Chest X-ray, PA view. Patient: 20 years old, sex M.
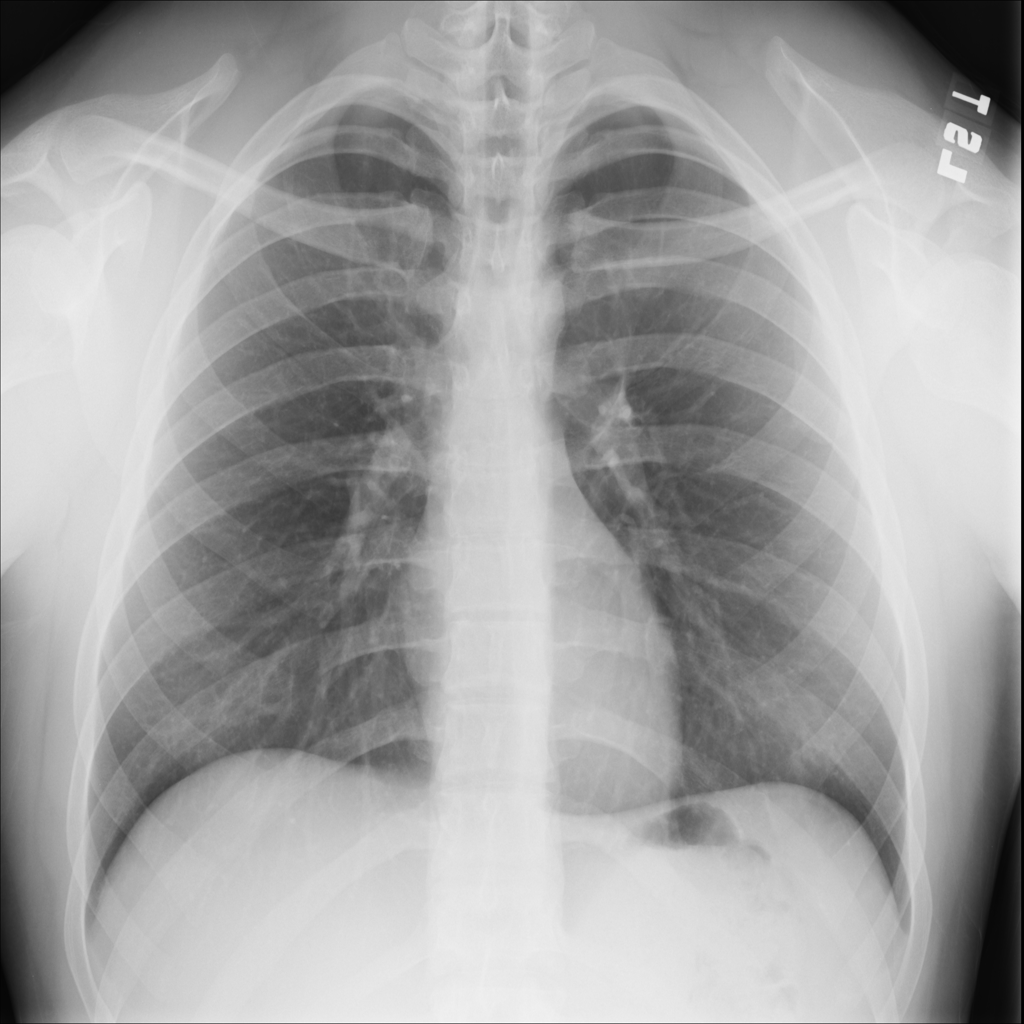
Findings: No Finding